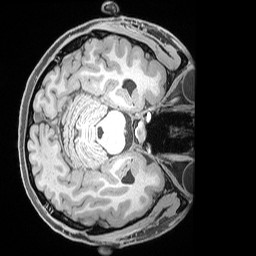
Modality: T1w
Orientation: axial
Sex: female
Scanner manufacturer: siemens
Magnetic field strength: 3 T
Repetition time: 2.53 s
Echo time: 0.00169 s